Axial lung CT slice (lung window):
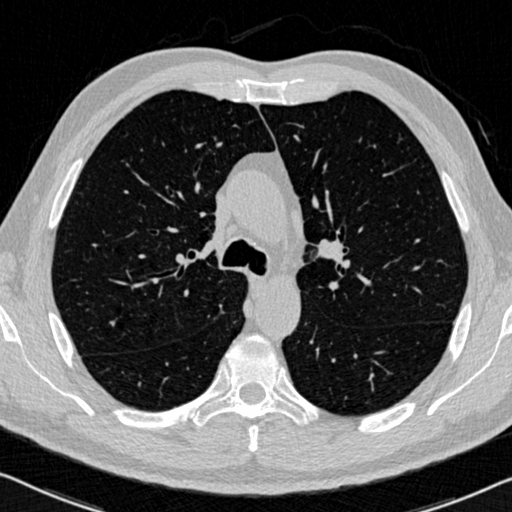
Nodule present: no